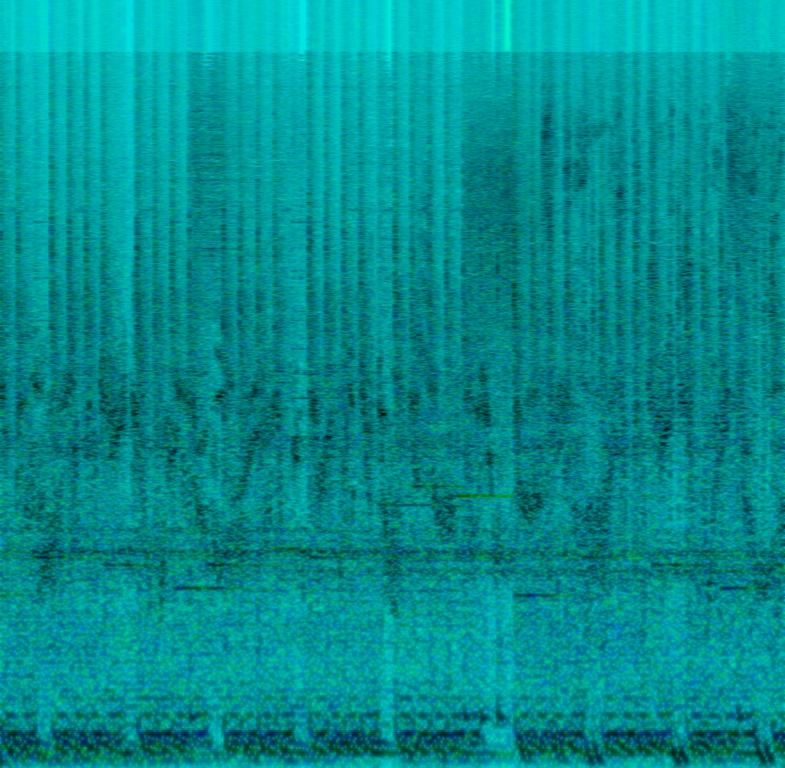
A male singer sings these whispering vocals. The song is medium fast tempo with a fast metal drumming rhythm, percussive bass line, keyboard accompaniment and various percussion hits. The song is tense and full of suspense. The song is a game soundtrack.